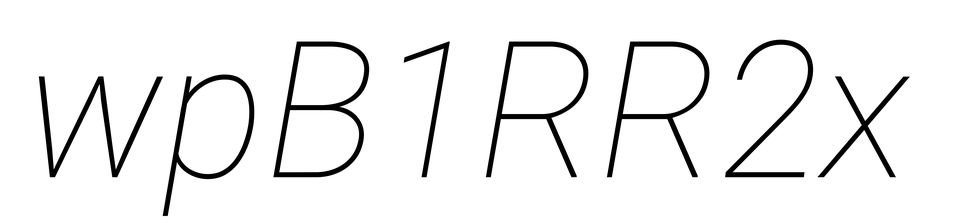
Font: Roboto-Italic_Thin_Italic